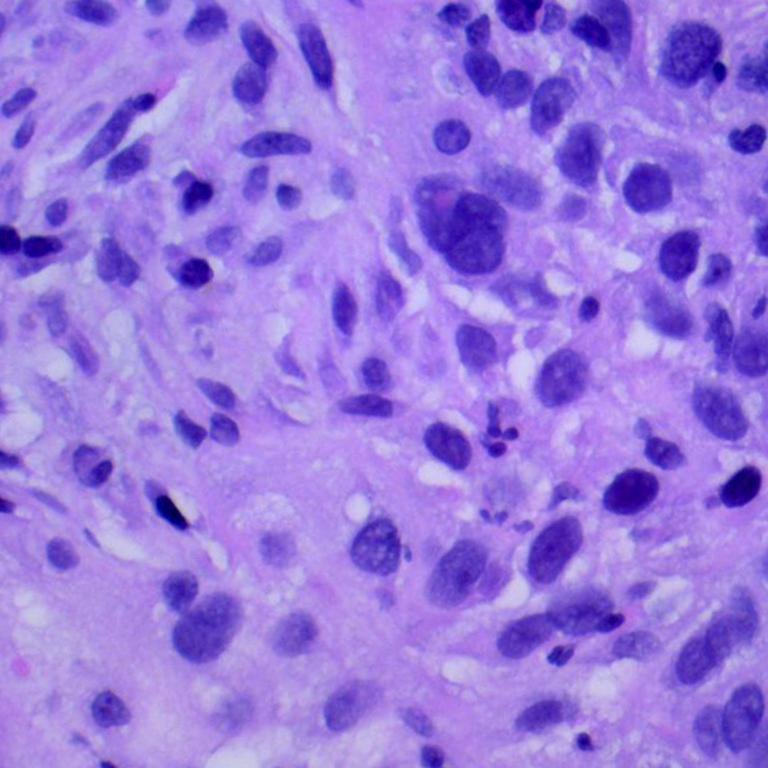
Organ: lung
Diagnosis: squamous carcinomas